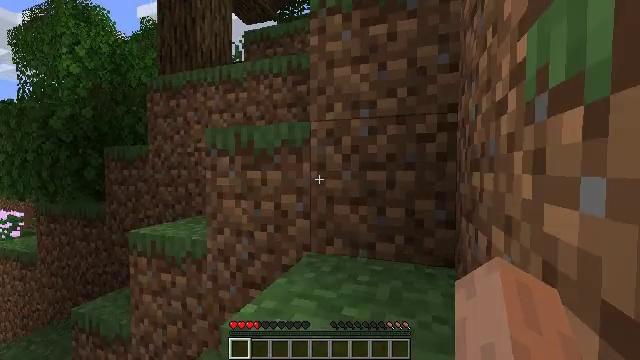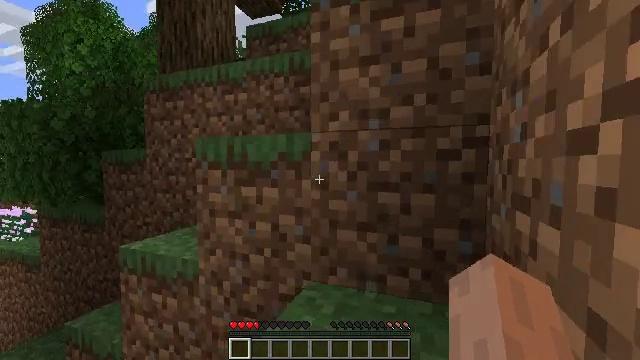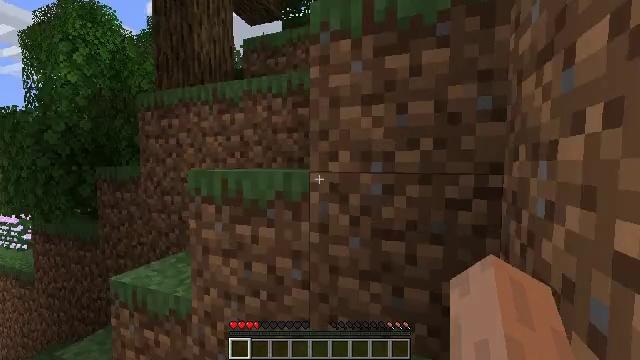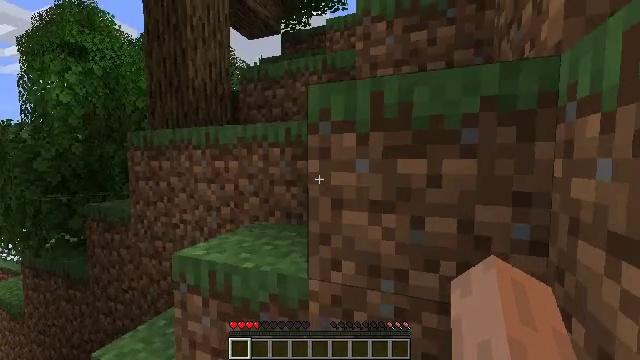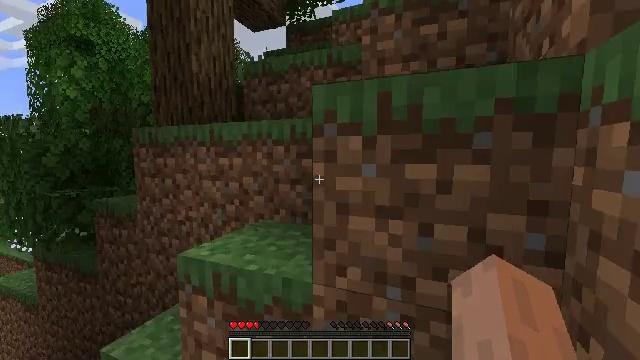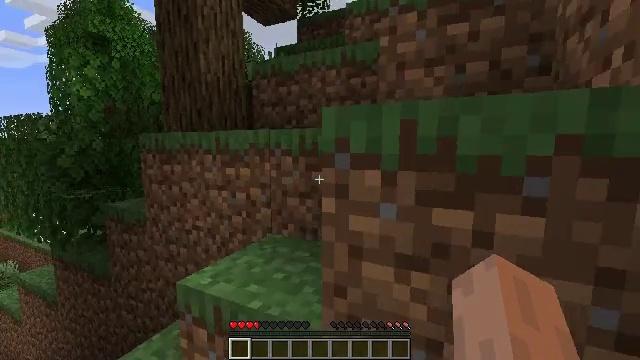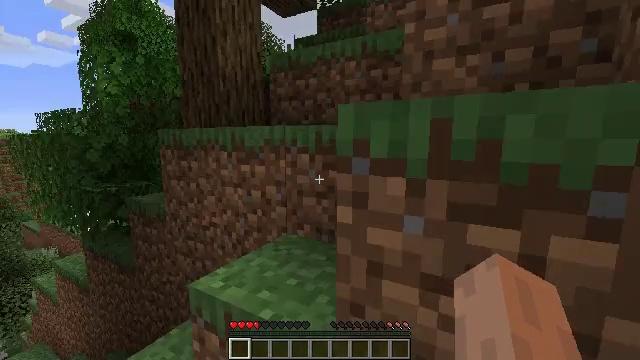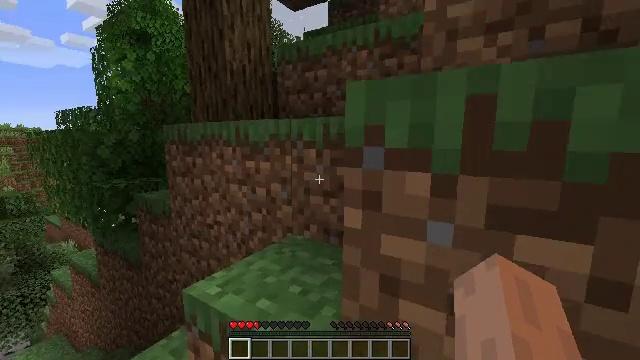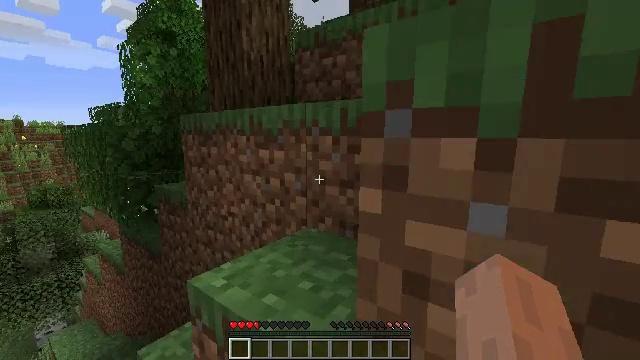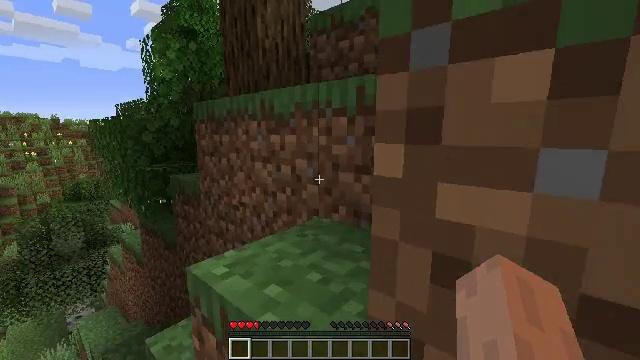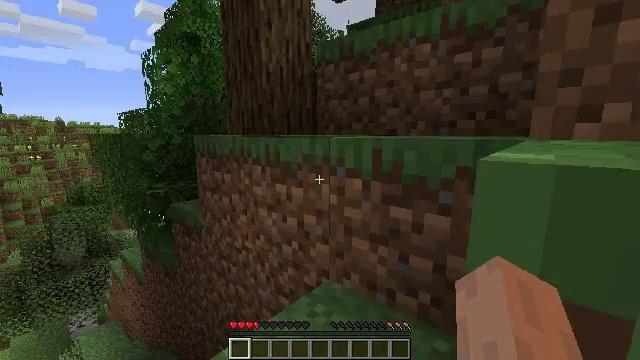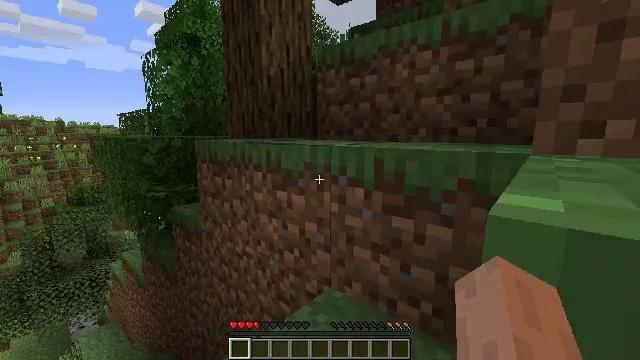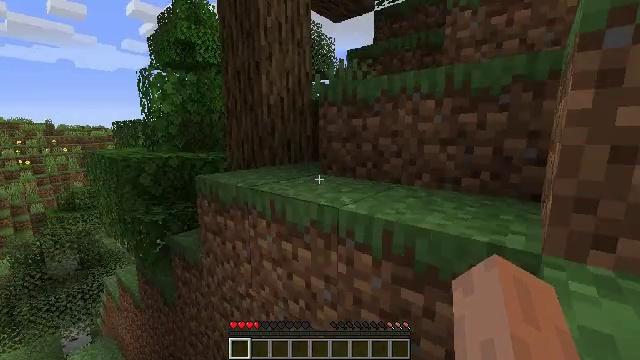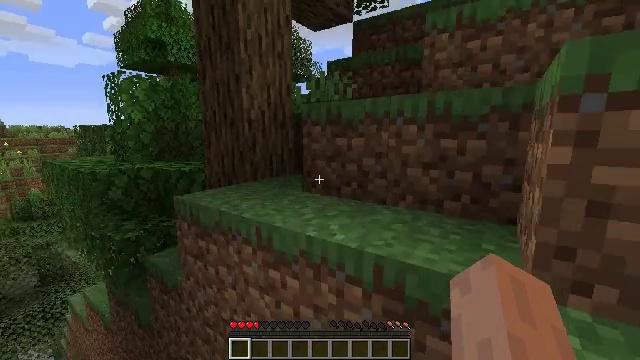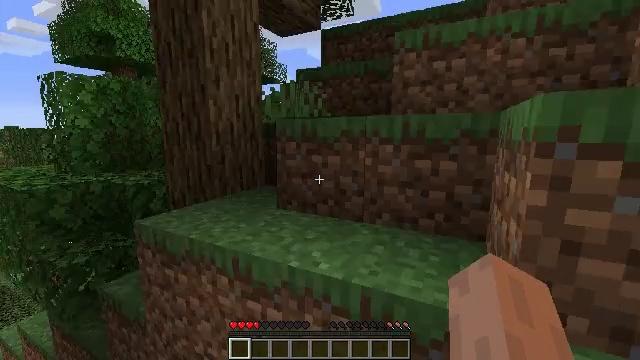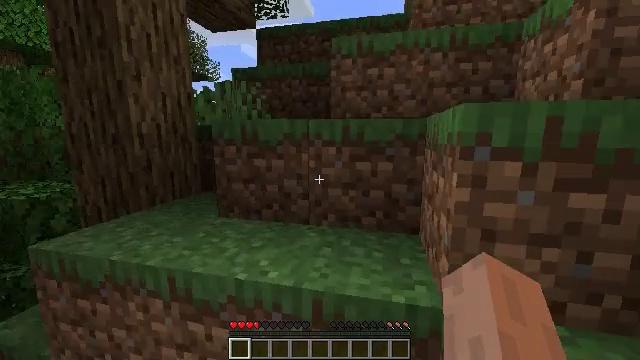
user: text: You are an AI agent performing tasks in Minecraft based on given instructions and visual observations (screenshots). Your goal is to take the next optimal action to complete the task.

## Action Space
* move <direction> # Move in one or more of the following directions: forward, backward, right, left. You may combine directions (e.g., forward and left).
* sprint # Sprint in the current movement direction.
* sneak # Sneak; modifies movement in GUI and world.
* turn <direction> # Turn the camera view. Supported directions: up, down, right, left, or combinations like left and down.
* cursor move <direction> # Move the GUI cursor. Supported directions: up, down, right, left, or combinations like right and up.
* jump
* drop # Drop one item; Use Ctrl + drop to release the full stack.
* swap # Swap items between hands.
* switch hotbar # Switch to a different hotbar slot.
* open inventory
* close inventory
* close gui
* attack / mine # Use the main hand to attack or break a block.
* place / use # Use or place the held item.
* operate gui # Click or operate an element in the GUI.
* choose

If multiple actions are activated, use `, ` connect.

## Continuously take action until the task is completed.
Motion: motion action
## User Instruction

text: Kill the pig.
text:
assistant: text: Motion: move forward, sprint, turn left and down, jump
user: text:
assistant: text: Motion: move forward, sprint, jump
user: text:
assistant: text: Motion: move forward, jump
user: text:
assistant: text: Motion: move forward, turn left and down, jump
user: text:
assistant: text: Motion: move forward, turn left and down, jump
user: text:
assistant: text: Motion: move forward, sprint, turn left and down, jump
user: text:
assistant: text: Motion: move forward, sprint, turn left
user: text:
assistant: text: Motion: move forward, sprint, turn left
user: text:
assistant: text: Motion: move forward, sprint, turn left, jump
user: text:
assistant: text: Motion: move forward, sprint, jump
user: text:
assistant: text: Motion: move forward, sprint, jump
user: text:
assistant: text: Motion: move forward, sprint, turn right, jump
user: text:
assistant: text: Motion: move forward, sprint, turn right, jump
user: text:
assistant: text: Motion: move forward, sprint, turn right, jump
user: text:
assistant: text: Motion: move forward, sprint, turn right, jump
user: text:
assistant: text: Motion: move forward, sprint, turn right, jump
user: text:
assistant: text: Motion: move forward, sprint, turn right and up, jump
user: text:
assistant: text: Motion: move forward, sprint, turn right and up, jump
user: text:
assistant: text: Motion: move forward, sprint, turn right and up, jump
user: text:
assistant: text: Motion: move forward, sprint, turn right and up, jump
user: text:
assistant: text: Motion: move forward, sprint, turn right and up, jump
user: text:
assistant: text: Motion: move forward, sprint, turn right and up, jump
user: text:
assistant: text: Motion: move forward, sprint, turn right and up, jump
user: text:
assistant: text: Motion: move forward, sprint, turn right, jump
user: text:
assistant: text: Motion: move forward, turn right, jump
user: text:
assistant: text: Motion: move forward, turn right, jump
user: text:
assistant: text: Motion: move forward, turn right, jump
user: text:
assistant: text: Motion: move forward, jump
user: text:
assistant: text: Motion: move forward, jump
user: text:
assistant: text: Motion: move forward, sprint, jump